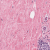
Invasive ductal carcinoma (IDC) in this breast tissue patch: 0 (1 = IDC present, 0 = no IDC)